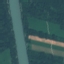
Land use / land cover: River